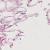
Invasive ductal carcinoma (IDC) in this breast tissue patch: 0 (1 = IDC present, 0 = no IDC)